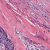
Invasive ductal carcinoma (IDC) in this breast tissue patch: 1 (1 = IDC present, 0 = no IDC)